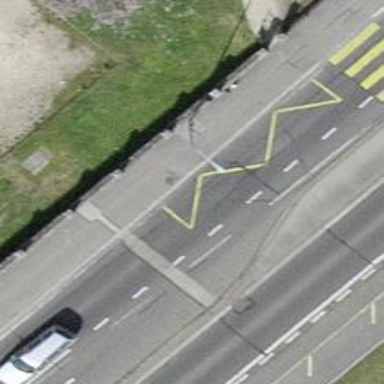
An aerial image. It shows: Bus stop along the road.